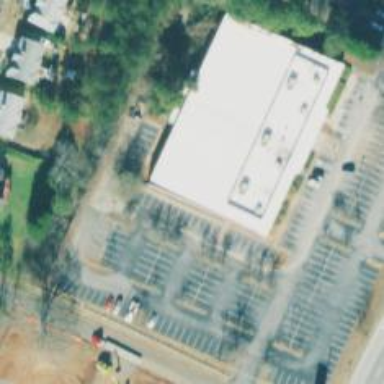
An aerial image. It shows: Building that houses bowling alley.